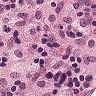
Metastatic tissue present: no